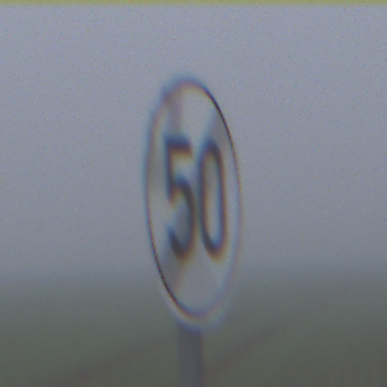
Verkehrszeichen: EndeGeschwindigkeit50
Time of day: MorningAfternoon
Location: Outdoor (RoadRail)
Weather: Overcast
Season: NotSpecified
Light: Natural